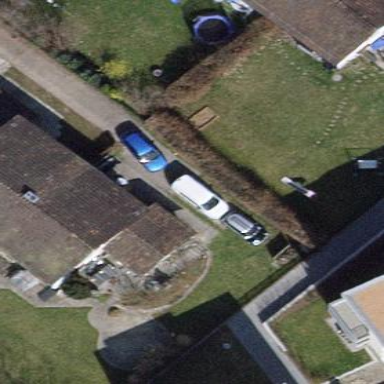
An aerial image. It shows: Terrace building.